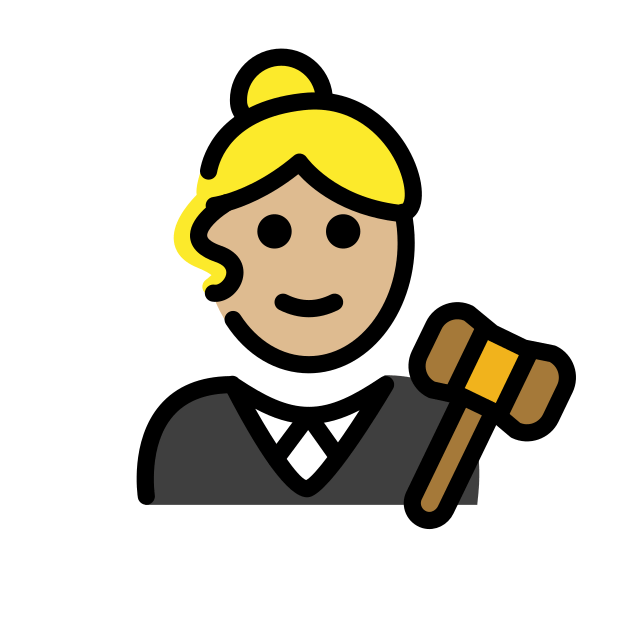
woman judge: medium-light skin tone